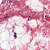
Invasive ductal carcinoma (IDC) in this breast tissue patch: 0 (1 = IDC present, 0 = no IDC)